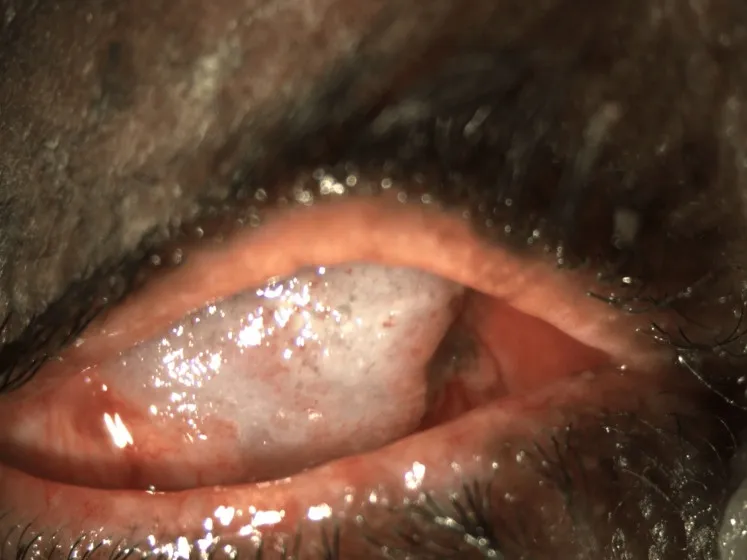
Right eye OSSN. OSSN: ocular surface squamous neoplasia.
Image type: medical_photograph (skin_photograph)